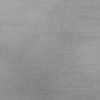
Label: dusty